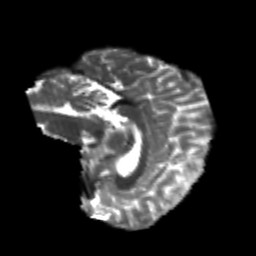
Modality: T2w
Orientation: sagittal
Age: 25
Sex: female
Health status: healthy
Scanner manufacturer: philips
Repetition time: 7.389 s
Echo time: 0.08599 s